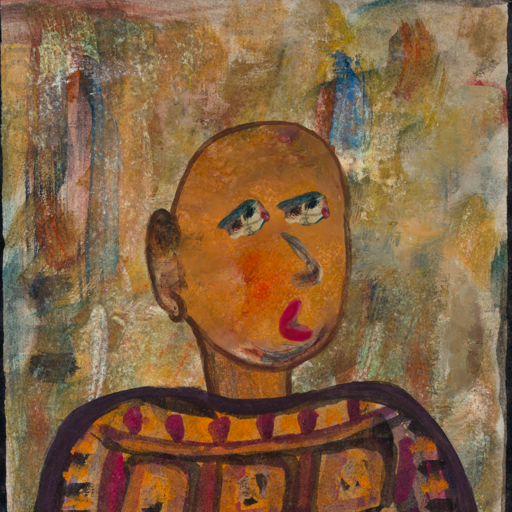
Background: Pipe, Head And Neck Side: Pipe, Face Side: Pipe, Bust: Doll, Hair Side: Blank, Head Accessory: Blank, Second Necklace: Blank, Necklace: Blank, Baby: Blank